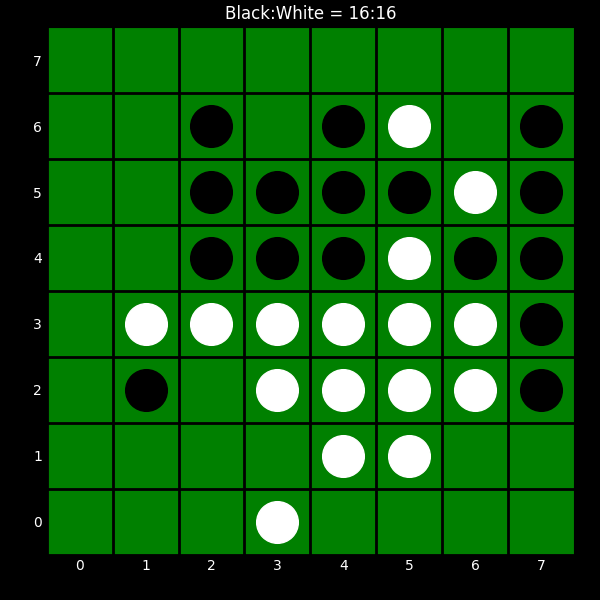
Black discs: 16
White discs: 16